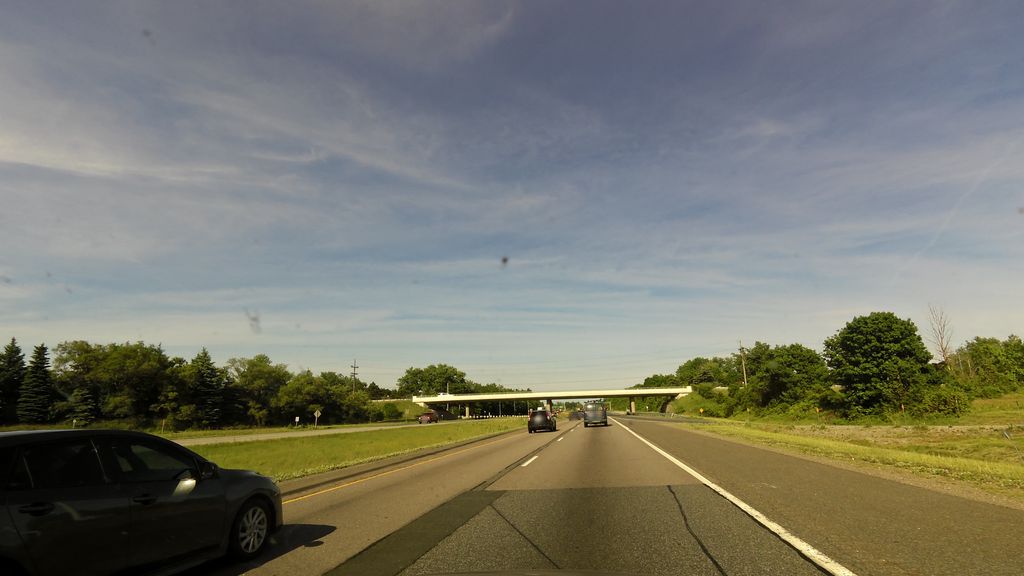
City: hamilton